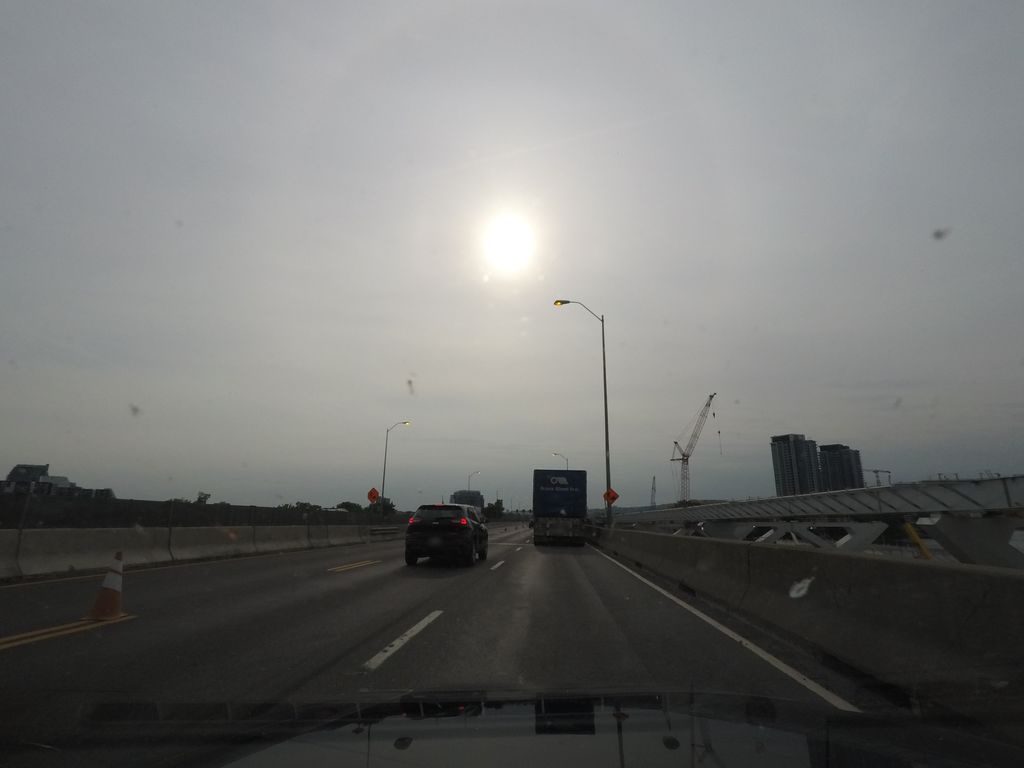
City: montreal